Interaction volume radius: 10 \u00c5
Interaction volume height: 10 \u00c5
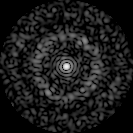
Disorder parameter: 0.8318